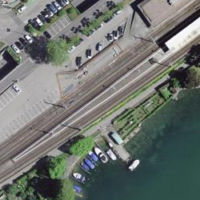
EUNIS habitat code: 57
Species observed at this site:
Ficus carica